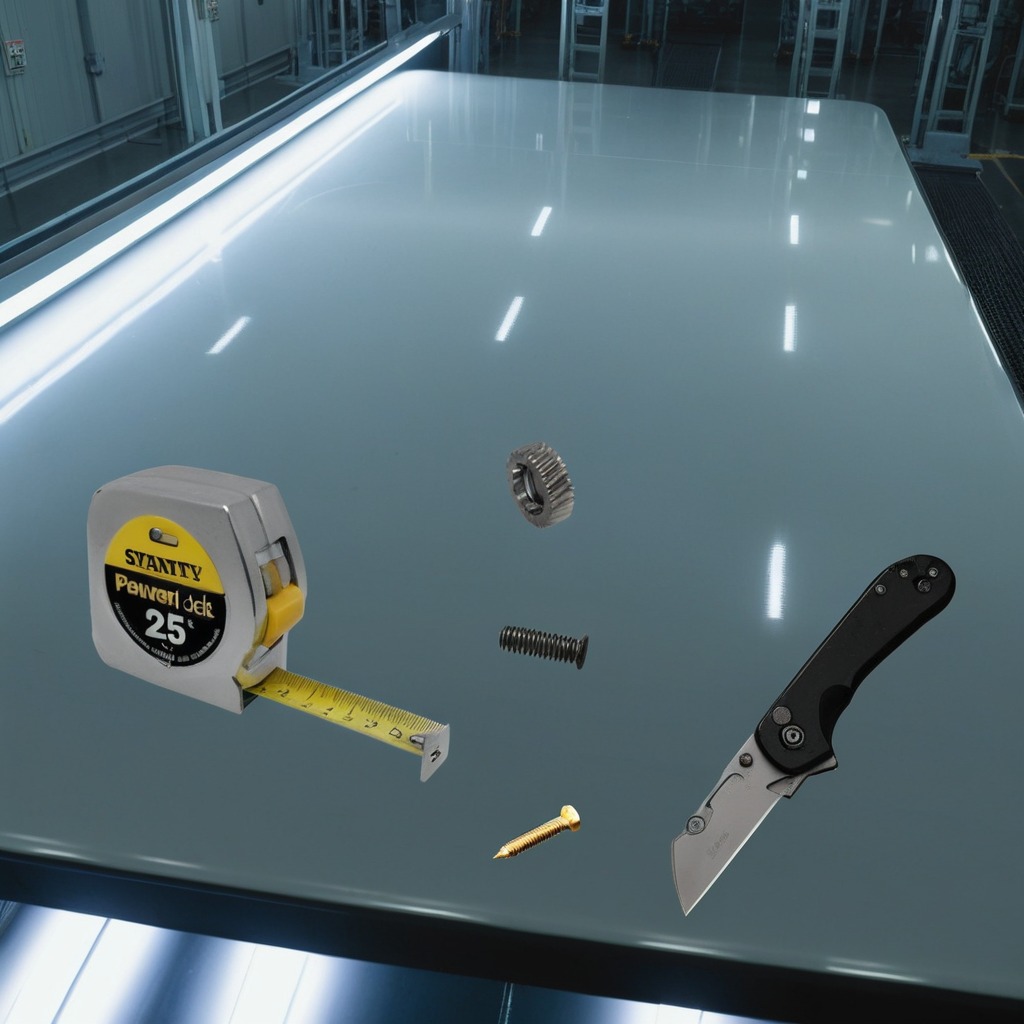
A steel gear with teeth, a utility knife, a measuring tape, a metal machine screw, and a coiled metal spring are lying on the table.